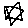
Label: star